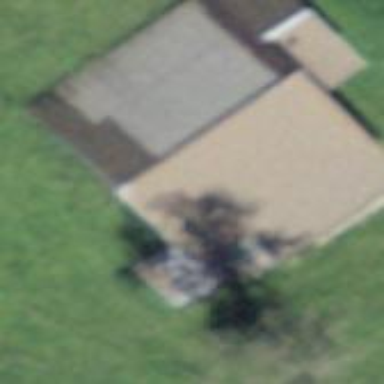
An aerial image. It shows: Rural barn.